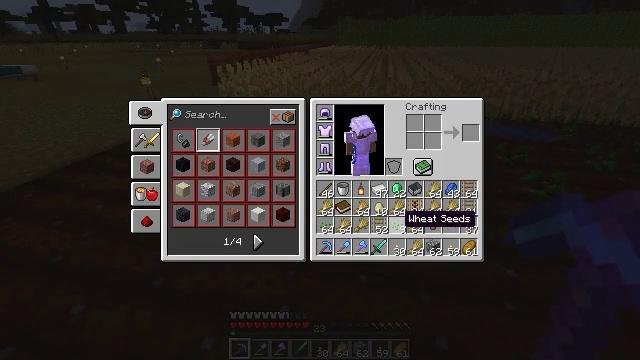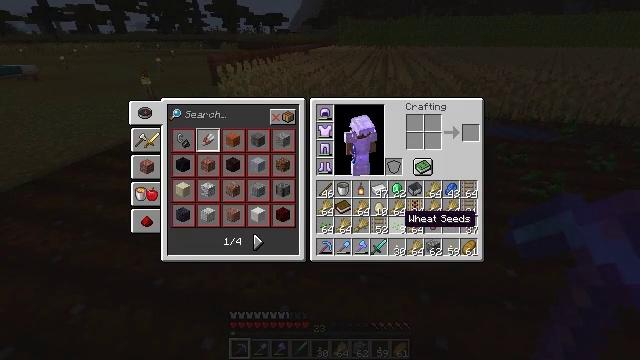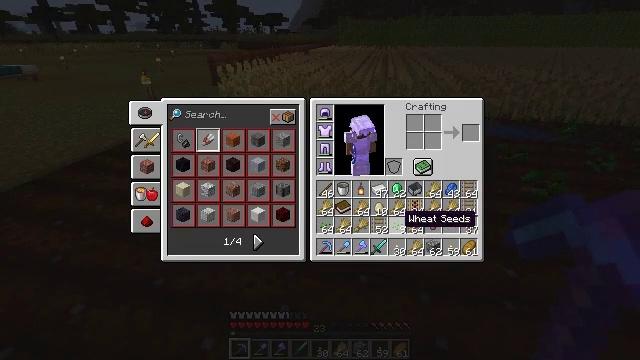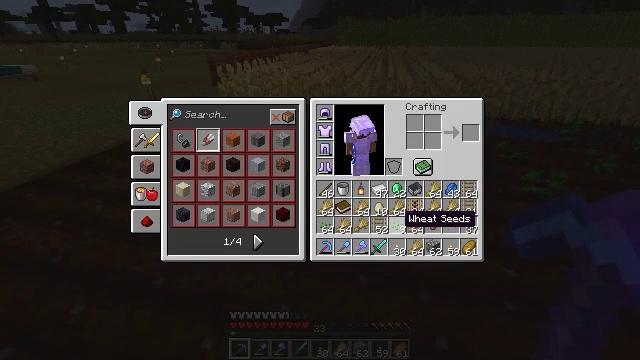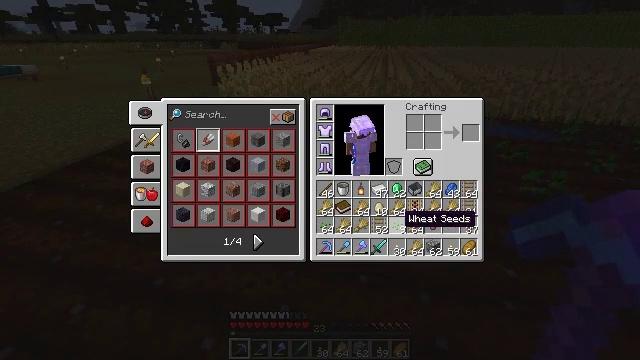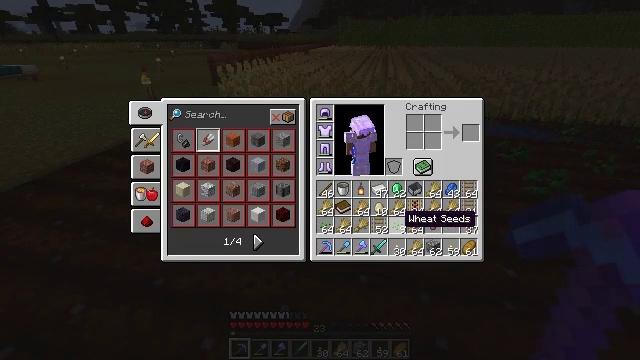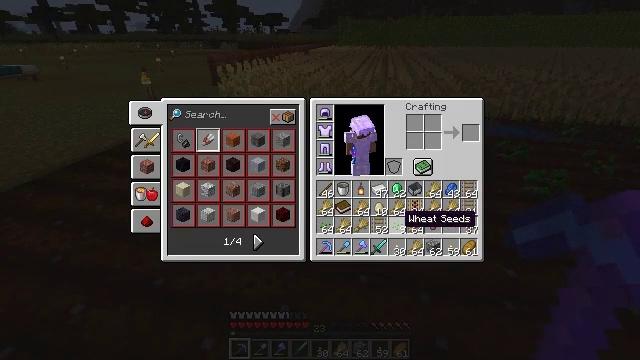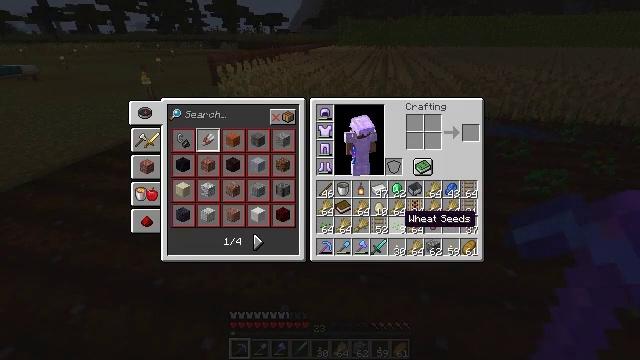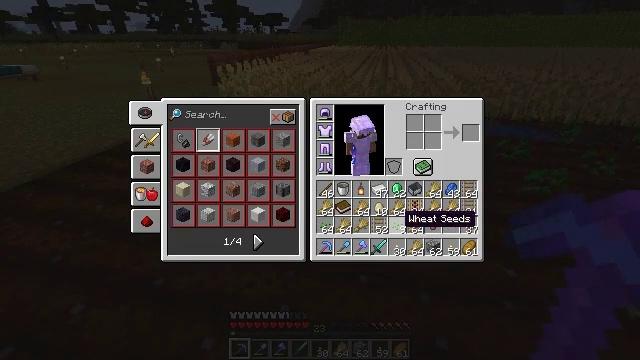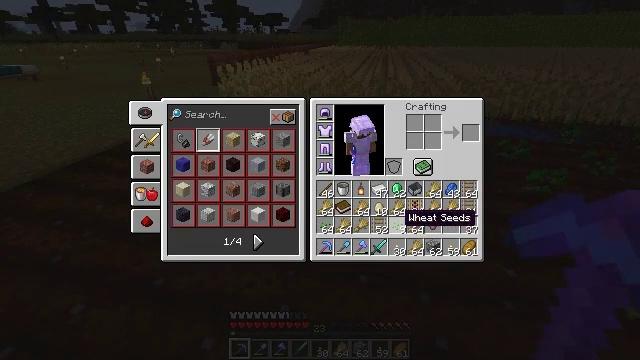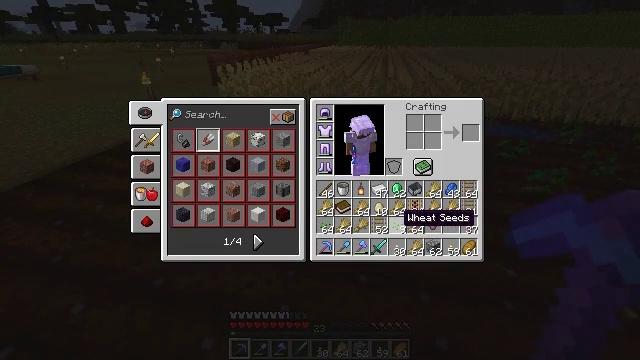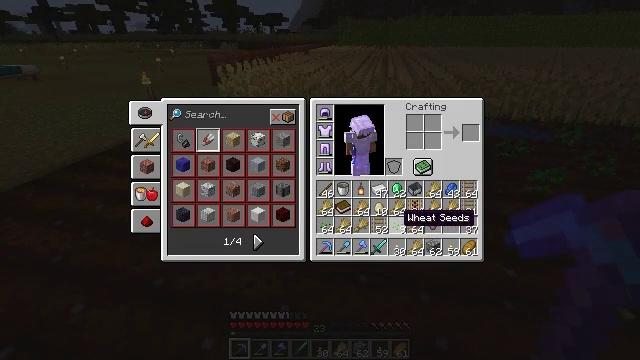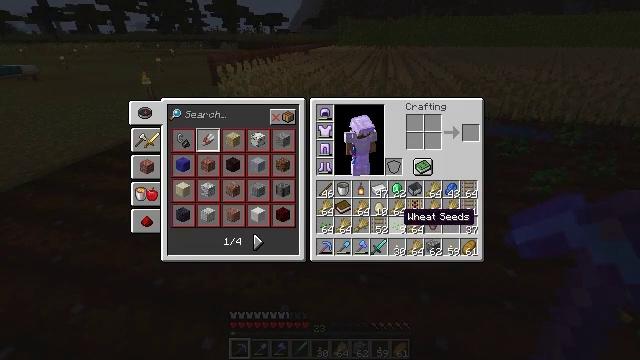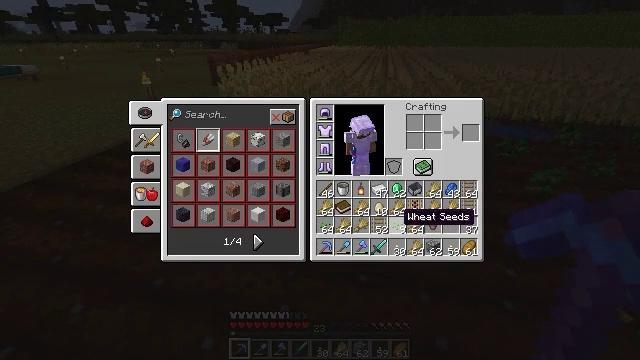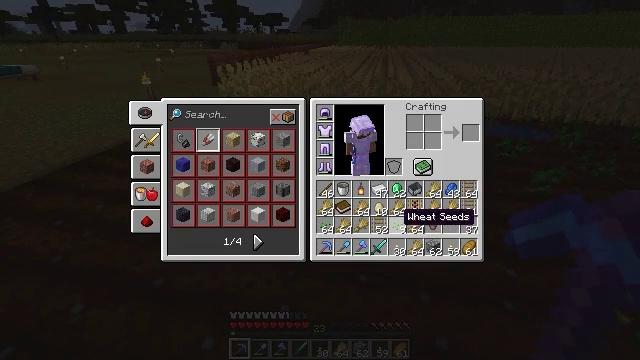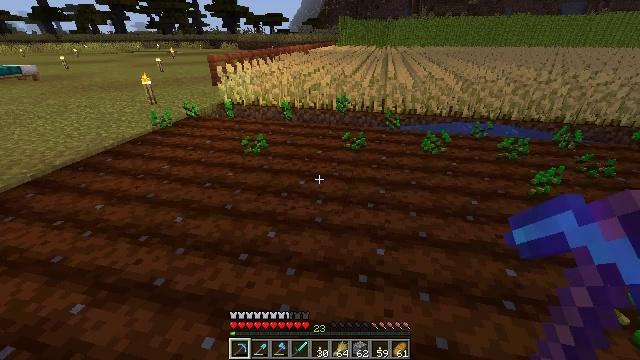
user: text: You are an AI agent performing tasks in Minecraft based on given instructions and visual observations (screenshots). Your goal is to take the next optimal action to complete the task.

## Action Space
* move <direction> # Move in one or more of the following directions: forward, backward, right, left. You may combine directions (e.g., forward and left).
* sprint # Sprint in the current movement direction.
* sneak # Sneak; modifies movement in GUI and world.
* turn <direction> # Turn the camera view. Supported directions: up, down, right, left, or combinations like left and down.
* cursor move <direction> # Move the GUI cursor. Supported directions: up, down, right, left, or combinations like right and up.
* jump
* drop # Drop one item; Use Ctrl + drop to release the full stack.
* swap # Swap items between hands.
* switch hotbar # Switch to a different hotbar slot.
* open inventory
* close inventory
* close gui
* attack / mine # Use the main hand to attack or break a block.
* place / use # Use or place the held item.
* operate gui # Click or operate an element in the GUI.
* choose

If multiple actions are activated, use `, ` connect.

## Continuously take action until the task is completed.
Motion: motion action
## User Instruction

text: Drop a lantern.
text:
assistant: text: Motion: no_op
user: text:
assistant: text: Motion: no_op
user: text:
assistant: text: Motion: no_op
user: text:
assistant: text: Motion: no_op
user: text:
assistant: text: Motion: no_op
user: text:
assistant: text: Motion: no_op
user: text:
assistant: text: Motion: no_op
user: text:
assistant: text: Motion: no_op
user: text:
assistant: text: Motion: no_op
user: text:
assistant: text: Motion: no_op
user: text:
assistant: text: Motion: no_op
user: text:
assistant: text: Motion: no_op
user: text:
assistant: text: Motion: no_op
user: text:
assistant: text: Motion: no_op
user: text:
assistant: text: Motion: no_op
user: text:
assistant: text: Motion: close gui
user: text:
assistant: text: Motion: no_op
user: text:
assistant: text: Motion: no_op
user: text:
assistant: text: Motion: no_op
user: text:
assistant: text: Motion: no_op
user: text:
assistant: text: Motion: move forward
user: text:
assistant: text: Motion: move forward
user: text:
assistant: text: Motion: move forward
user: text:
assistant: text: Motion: move forward
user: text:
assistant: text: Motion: move forward
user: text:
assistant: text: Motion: move forward
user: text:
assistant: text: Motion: move forward
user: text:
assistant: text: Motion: move forward, turn left
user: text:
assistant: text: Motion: move forward, turn left
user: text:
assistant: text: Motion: move forward, turn left